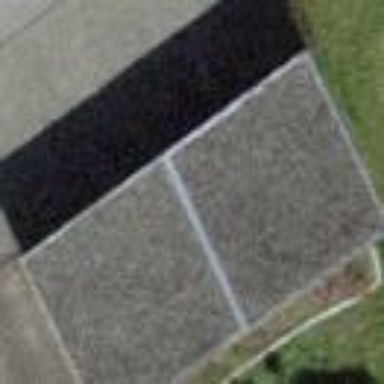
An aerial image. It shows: Group of garages.